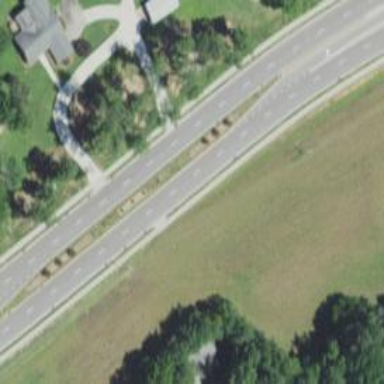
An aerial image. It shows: Primary road with asphalt surface. There is separate sidewalk.